Question: I need html, PHP, Jquery code to make live html canvas (Like white board) for two online users so that if one of them update on canvas then another one can see it in live. Is there any idea for implementing this canvas. In need code for this purpose in php. <URL>
I need this code such that two users can interact using drawing or writing over html canvas.

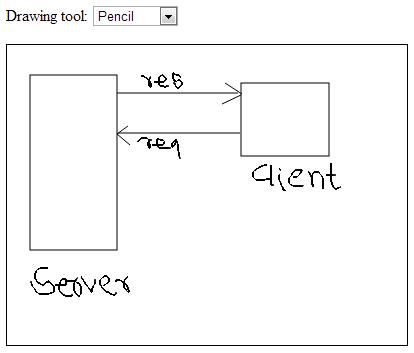
Answer: I can give you some starting information:
is a method to allow distributed computers to communicate through a common server.
A library like Ratchet handles the websockets for you on a PHP server:
<URL>.
To effectively combine drawing efforts on canvas from multiple users, you must capture each of the latest drawing commands from each user and distribute those latest commands to all the other users. Here's an example of how to serialize canvas drawing commands:
<URL>
A full answer (requiring server configuration) is beyond the scope of a stackoverflow answer.
Good luck with your project!